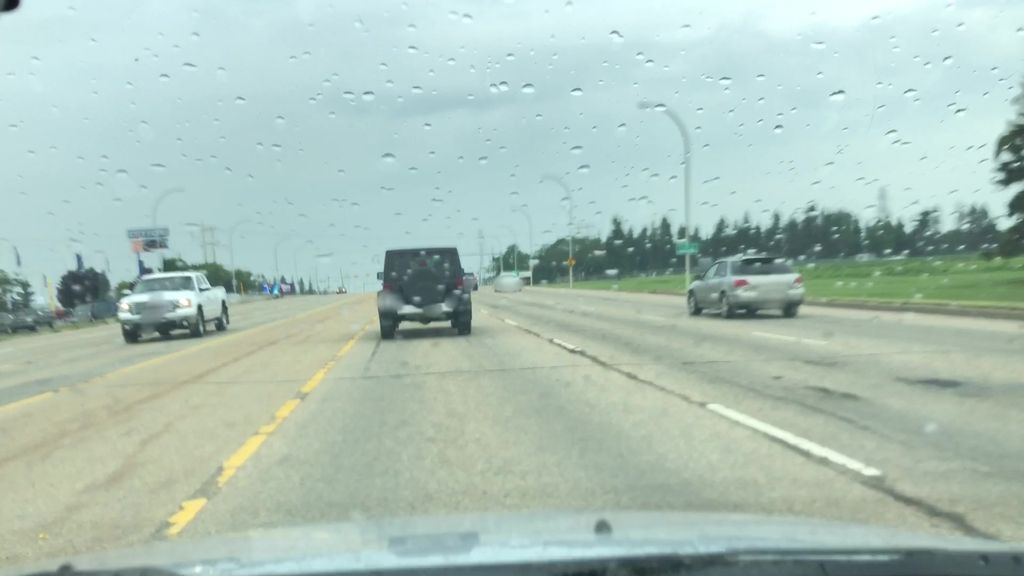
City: edmonton